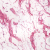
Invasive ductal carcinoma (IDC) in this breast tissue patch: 0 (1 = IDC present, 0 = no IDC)